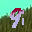
Label: 9